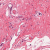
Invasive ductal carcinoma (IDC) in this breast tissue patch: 0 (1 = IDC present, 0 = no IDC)